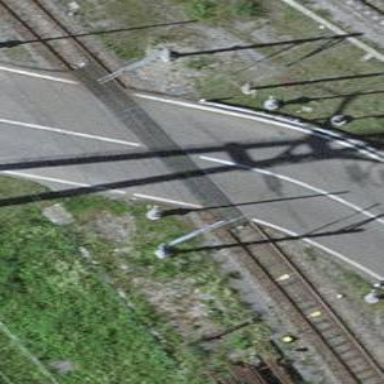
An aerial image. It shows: Level crossing with double half barrier.